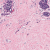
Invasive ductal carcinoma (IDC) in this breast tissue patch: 0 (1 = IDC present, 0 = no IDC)